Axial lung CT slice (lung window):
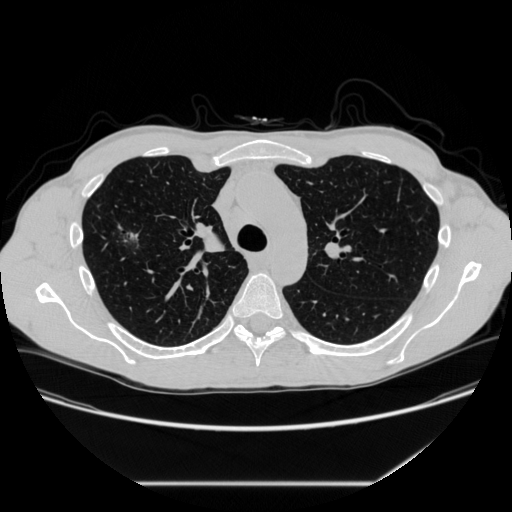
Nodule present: yes
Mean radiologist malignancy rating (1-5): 4.5